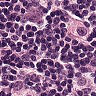
Metastatic tissue present: yes